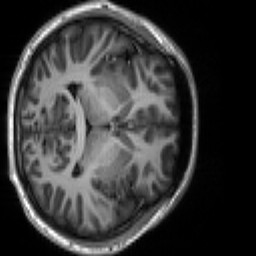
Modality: T1w
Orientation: axial
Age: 19
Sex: male
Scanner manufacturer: siemens
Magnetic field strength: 3 T
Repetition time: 2.3 s
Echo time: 0.00267 s